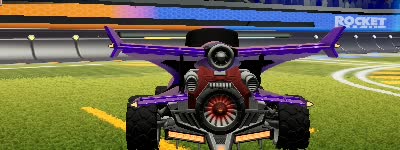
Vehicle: aftershock